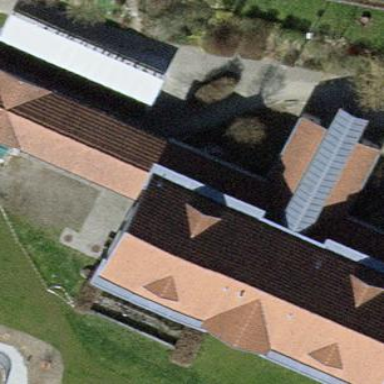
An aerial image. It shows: School building with gabled roof.